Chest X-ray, AP view. Patient: 65 years old, sex F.
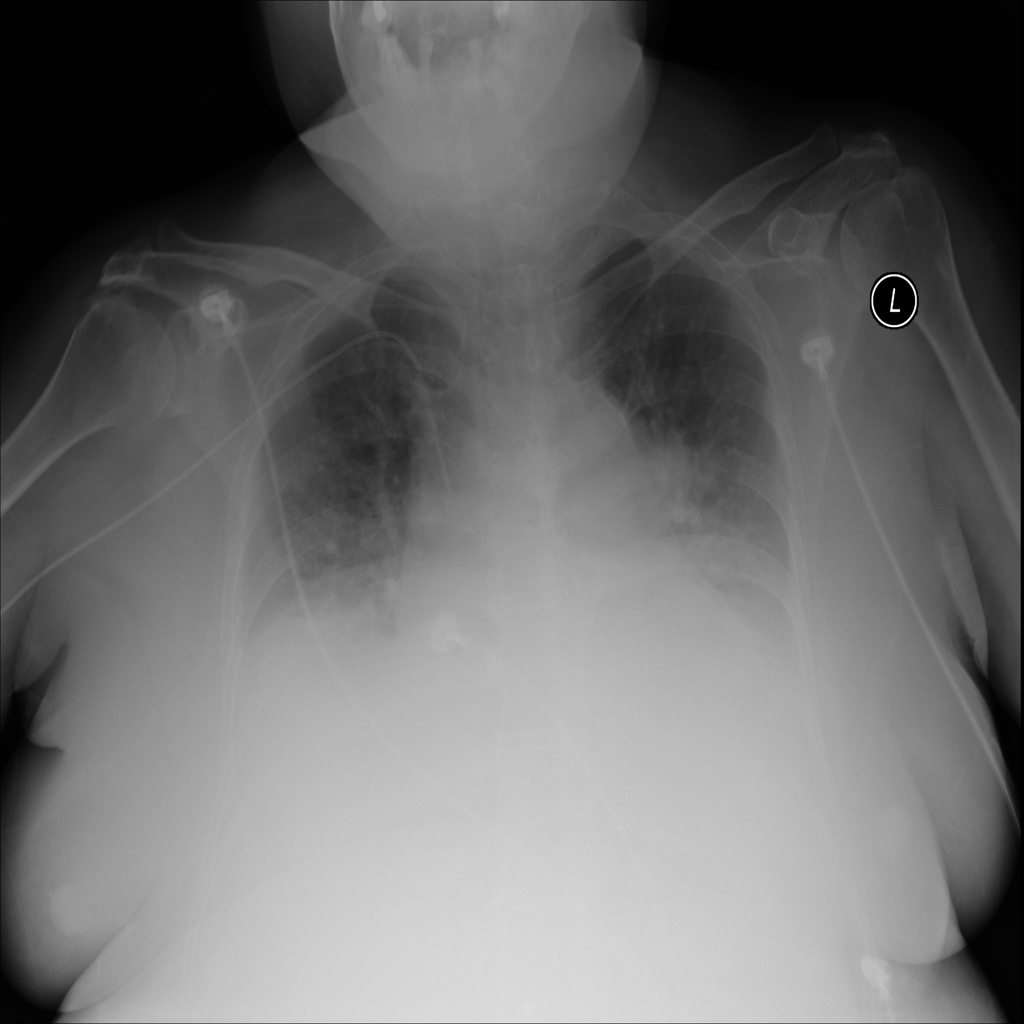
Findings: Atelectasis, Effusion